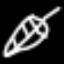
Label: leaf